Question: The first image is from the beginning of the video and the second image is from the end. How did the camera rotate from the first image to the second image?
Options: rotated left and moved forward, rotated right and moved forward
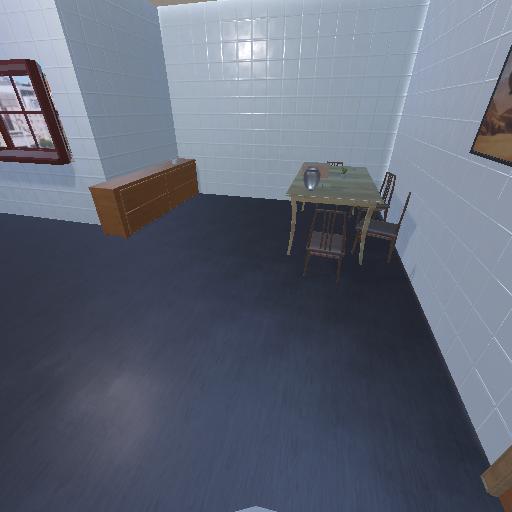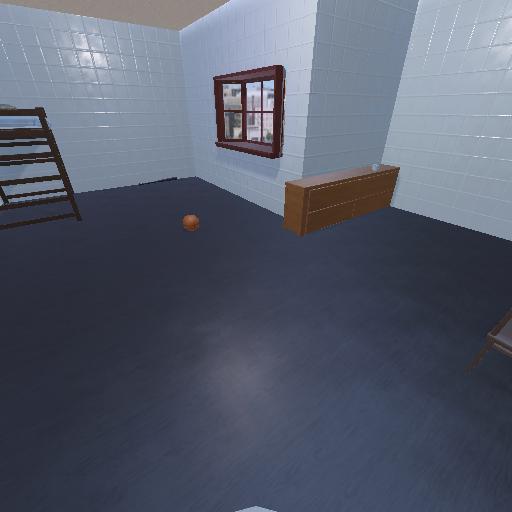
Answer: rotated left and moved forward